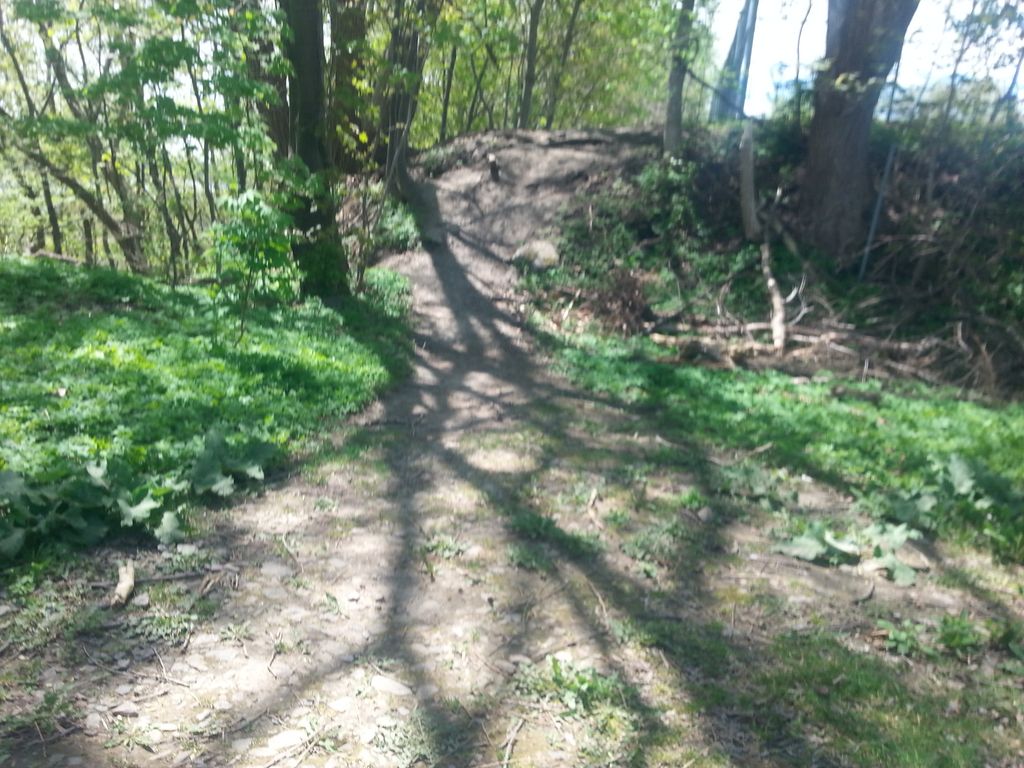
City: quebec_city